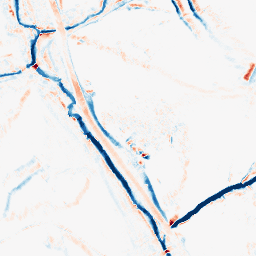
Category: morphological
Decomposition family: morphological_diamond
Decomposition parameters: operation: average
radius: 5
Upsampling method: bspline
Upsampling parameters: scale: 4
Upsampling scale: 4